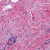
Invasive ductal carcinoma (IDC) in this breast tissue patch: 1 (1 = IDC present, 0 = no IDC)